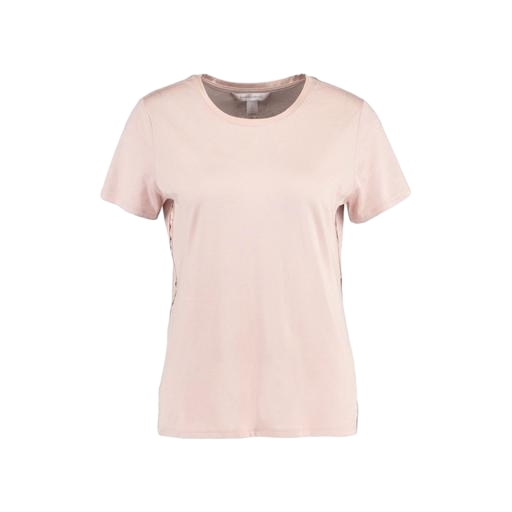
pink jersey tee, women's tee, pink clay tee, white background